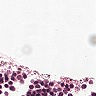
Metastatic tissue present: no